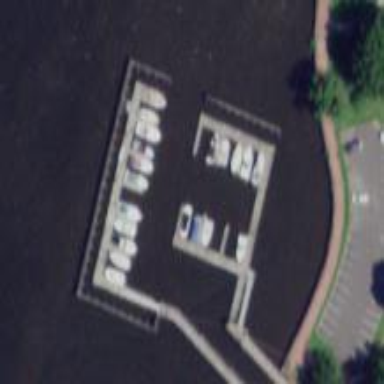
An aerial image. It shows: Marina on leisure land.